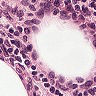
Metastatic tissue present: no